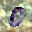
Label: 0